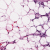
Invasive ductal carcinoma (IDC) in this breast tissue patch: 1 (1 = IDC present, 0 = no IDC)